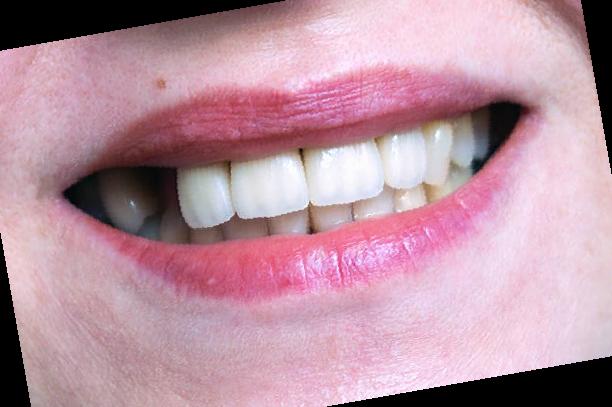
Condition: hypodontia